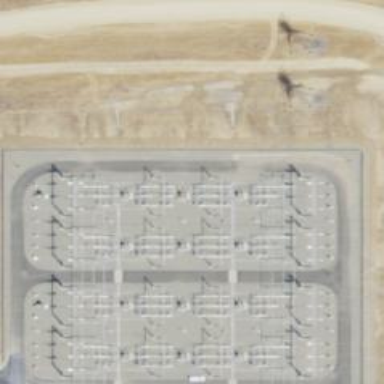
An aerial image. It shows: Switch used for power control.